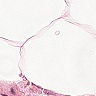
Metastatic tissue present: no